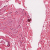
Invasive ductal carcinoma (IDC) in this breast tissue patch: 0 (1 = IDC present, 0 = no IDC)